Question: I would like to create a button that has 2 slight wings either side but not completely sure how to achieve this shape and was wondering if anyone could offer some guidance?

I understand that I will need to use the before and after psuedos but unsure how to create that slight curve going into the main body of the button?
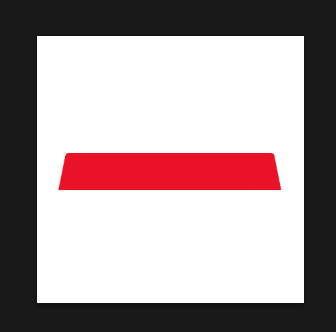
Answer: To give the impression of a 3d plane rotating away from POV, like <URL>.
To prevent aliasing, use an 1px transparent outline, <URL>.
<URL>
'''
#trapezoid {
-webkit-transform : perspective(400px) rotate3d(1, 0, 0, 20deg);
-moz-transform : perspective(400px) rotate3d(1, 0, 0, 20deg);
-o-transform : perspective(400px) rotate3d(1, 0, 0, 20deg);
-ms-transform : perspective(400px) rotate3d(1, 0, 0, 20deg);
transform : perspective(400px) rotate3d(1, 0, 0, 20deg);
border-radius : 5px 5px 0 0;
outline : 1px solid transparent;
}
'''
If you instead do not want the text to be rotated, apply the code above to the '::before' pseudo element, absolutely positioned relatively to its parent:
<URL>
Code:
'''
#trapezoid {
width : 200px;
height : 50px;
margin : 10px;
padding : 10px;
position : relative;
text-align : center;
}
#trapezoid::before {
-webkit-transform : perspective(400px) rotate3d(1, 0, 0, 20deg);
-moz-transform : perspective(400px) rotate3d(1, 0, 0, 20deg);
-o-transform : perspective(400px) rotate3d(1, 0, 0, 20deg);
-ms-transform : perspective(400px) rotate3d(1, 0, 0, 20deg);
transform : perspective(400px) rotate3d(1, 0, 0, 20deg);
outline : 1px solid transparent;
border-radius : 5px 5px 0 0;
position : absolute;
top : 0;
bottom : 0;
left : 0;
right : 0;
content : '';
z-index : -1;
background : red;
}
'''